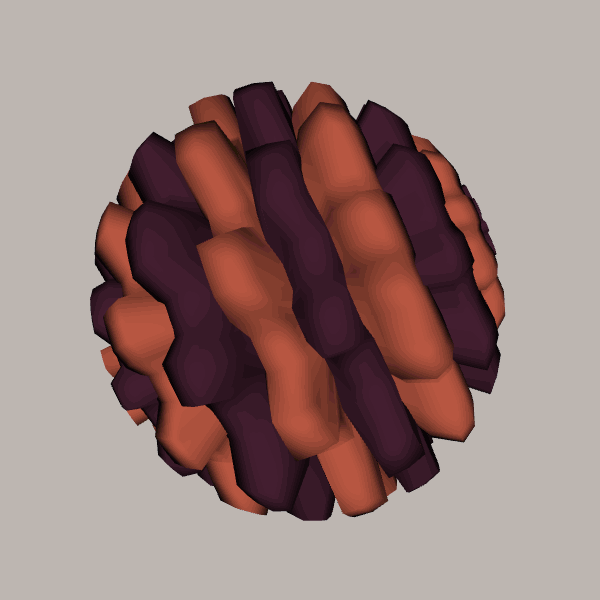
Background: light